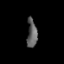
Tissue: lung
Cell type: Epithelial cells
Senescence score: 0.1627
Nuclear area (px): 280
Mean DAPI intensity: 94.829